Current action and preconditions to check: trajectory_clear

Your task: For each precondition in the list above, predict whether it will hold at this action.

Consider the current scene as observed from the mobile robot's camera, and analyze the predicted future states of all dynamic agents (e.g., people, animals, vehicles, or any moving entities) within the NEXT SECOND.

IMPORTANT: Only answer "very likely" if you are absolutely certain—based on strong, clear evidence—that a dynamic agent will violate the precondition in the predicted future state. Do NOT answer "very likely" for unlikely, ambiguous, or low-probability risks.

Ask yourself for each precondition: Is there a high probability, with clear and convincing evidence, that the predicted future states of any dynamic agent will interfere with the predicted future state of the currently executing action within the NEXT SECOND, causing that precondition to fail?

Assess the risk level based on these predictions. Use "likely" or "very likely" if motions create a clear risk of interference.

Use "neutral" or "improbable" if agents are nearby but their predicted paths are clearly diverging or non-conflicting.

Failure Risk Categories: "very improbable", "improbable", "neutral", "likely", "very likely"

Answer Format: Output ONLY the probability_of_failure value from these categories: "very improbable", "improbable", "neutral", "likely", "very likely"

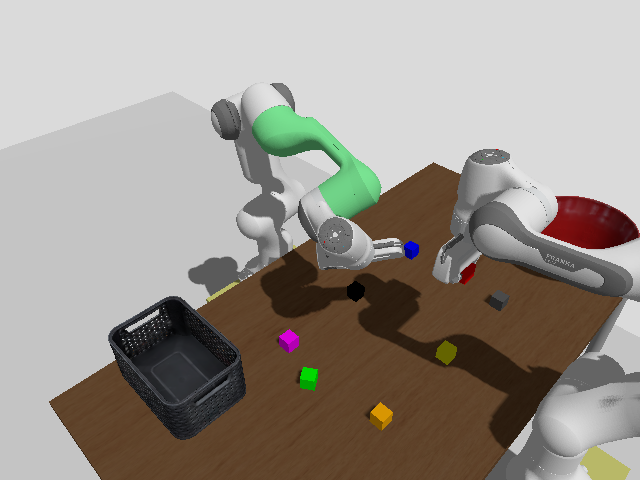

Answer: improbable